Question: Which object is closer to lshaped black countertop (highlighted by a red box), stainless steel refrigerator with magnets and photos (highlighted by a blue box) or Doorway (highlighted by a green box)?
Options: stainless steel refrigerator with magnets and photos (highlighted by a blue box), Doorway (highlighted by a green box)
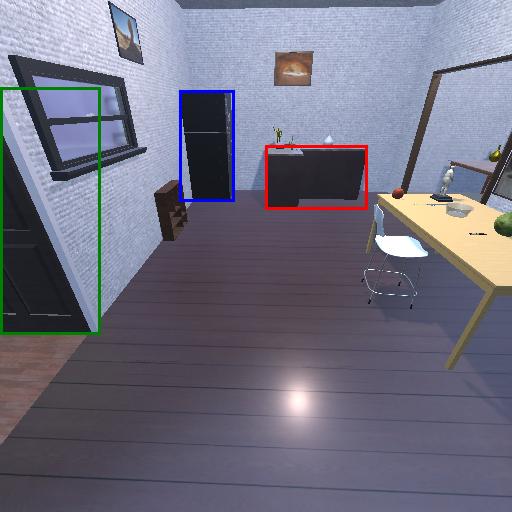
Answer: stainless steel refrigerator with magnets and photos (highlighted by a blue box)